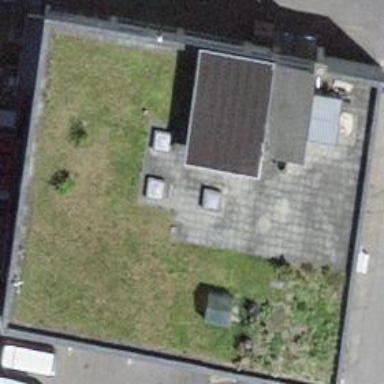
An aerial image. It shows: Building that houses car repair shop.